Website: crate-barrel
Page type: customer-info-address
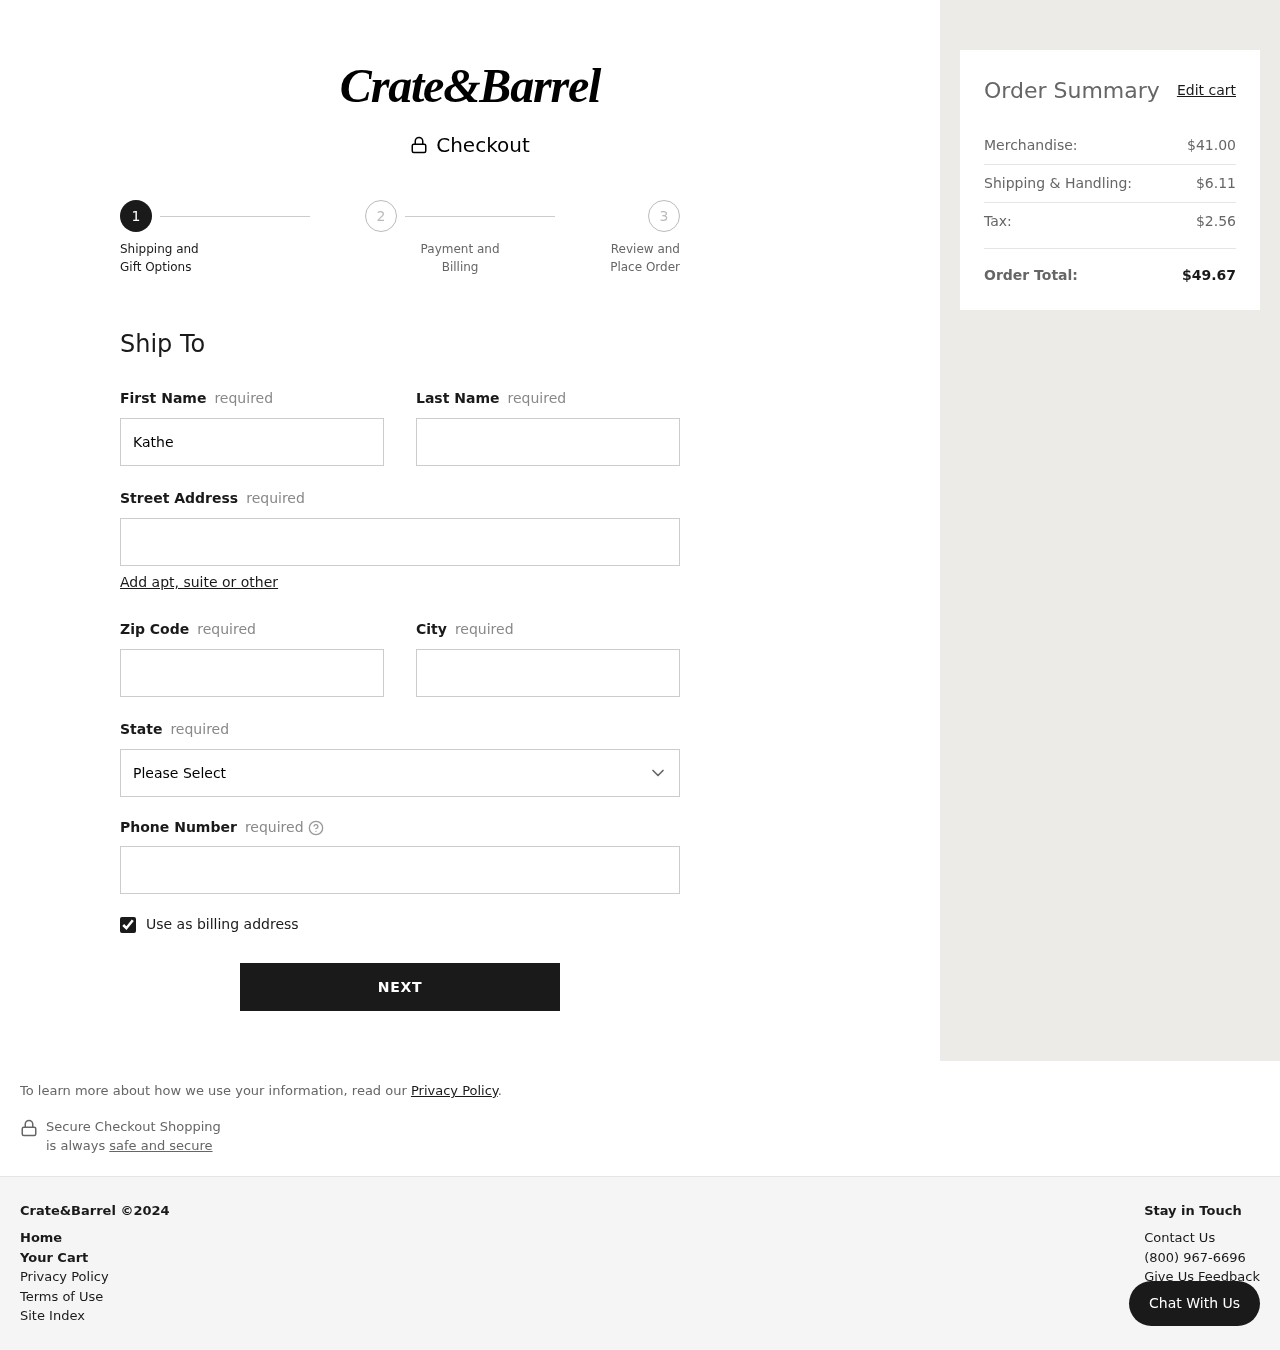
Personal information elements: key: PII_CITY
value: New Rachel
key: PII_FIRSTNAME
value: Katherine
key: PII_LASTNAME
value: Smith
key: PII_PHONE
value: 2166758257
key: PII_POSTCODE
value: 35238
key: PII_STATE
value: Utah
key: PII_STREET
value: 5317 Rose Heights Apt. 763
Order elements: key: ORDER_SUBTOTAL
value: $41.00
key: ORDER_SHIPPING_COST
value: $6.11
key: ORDER_TAX
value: $2.56
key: ORDER_TOTAL
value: $49.67